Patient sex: M
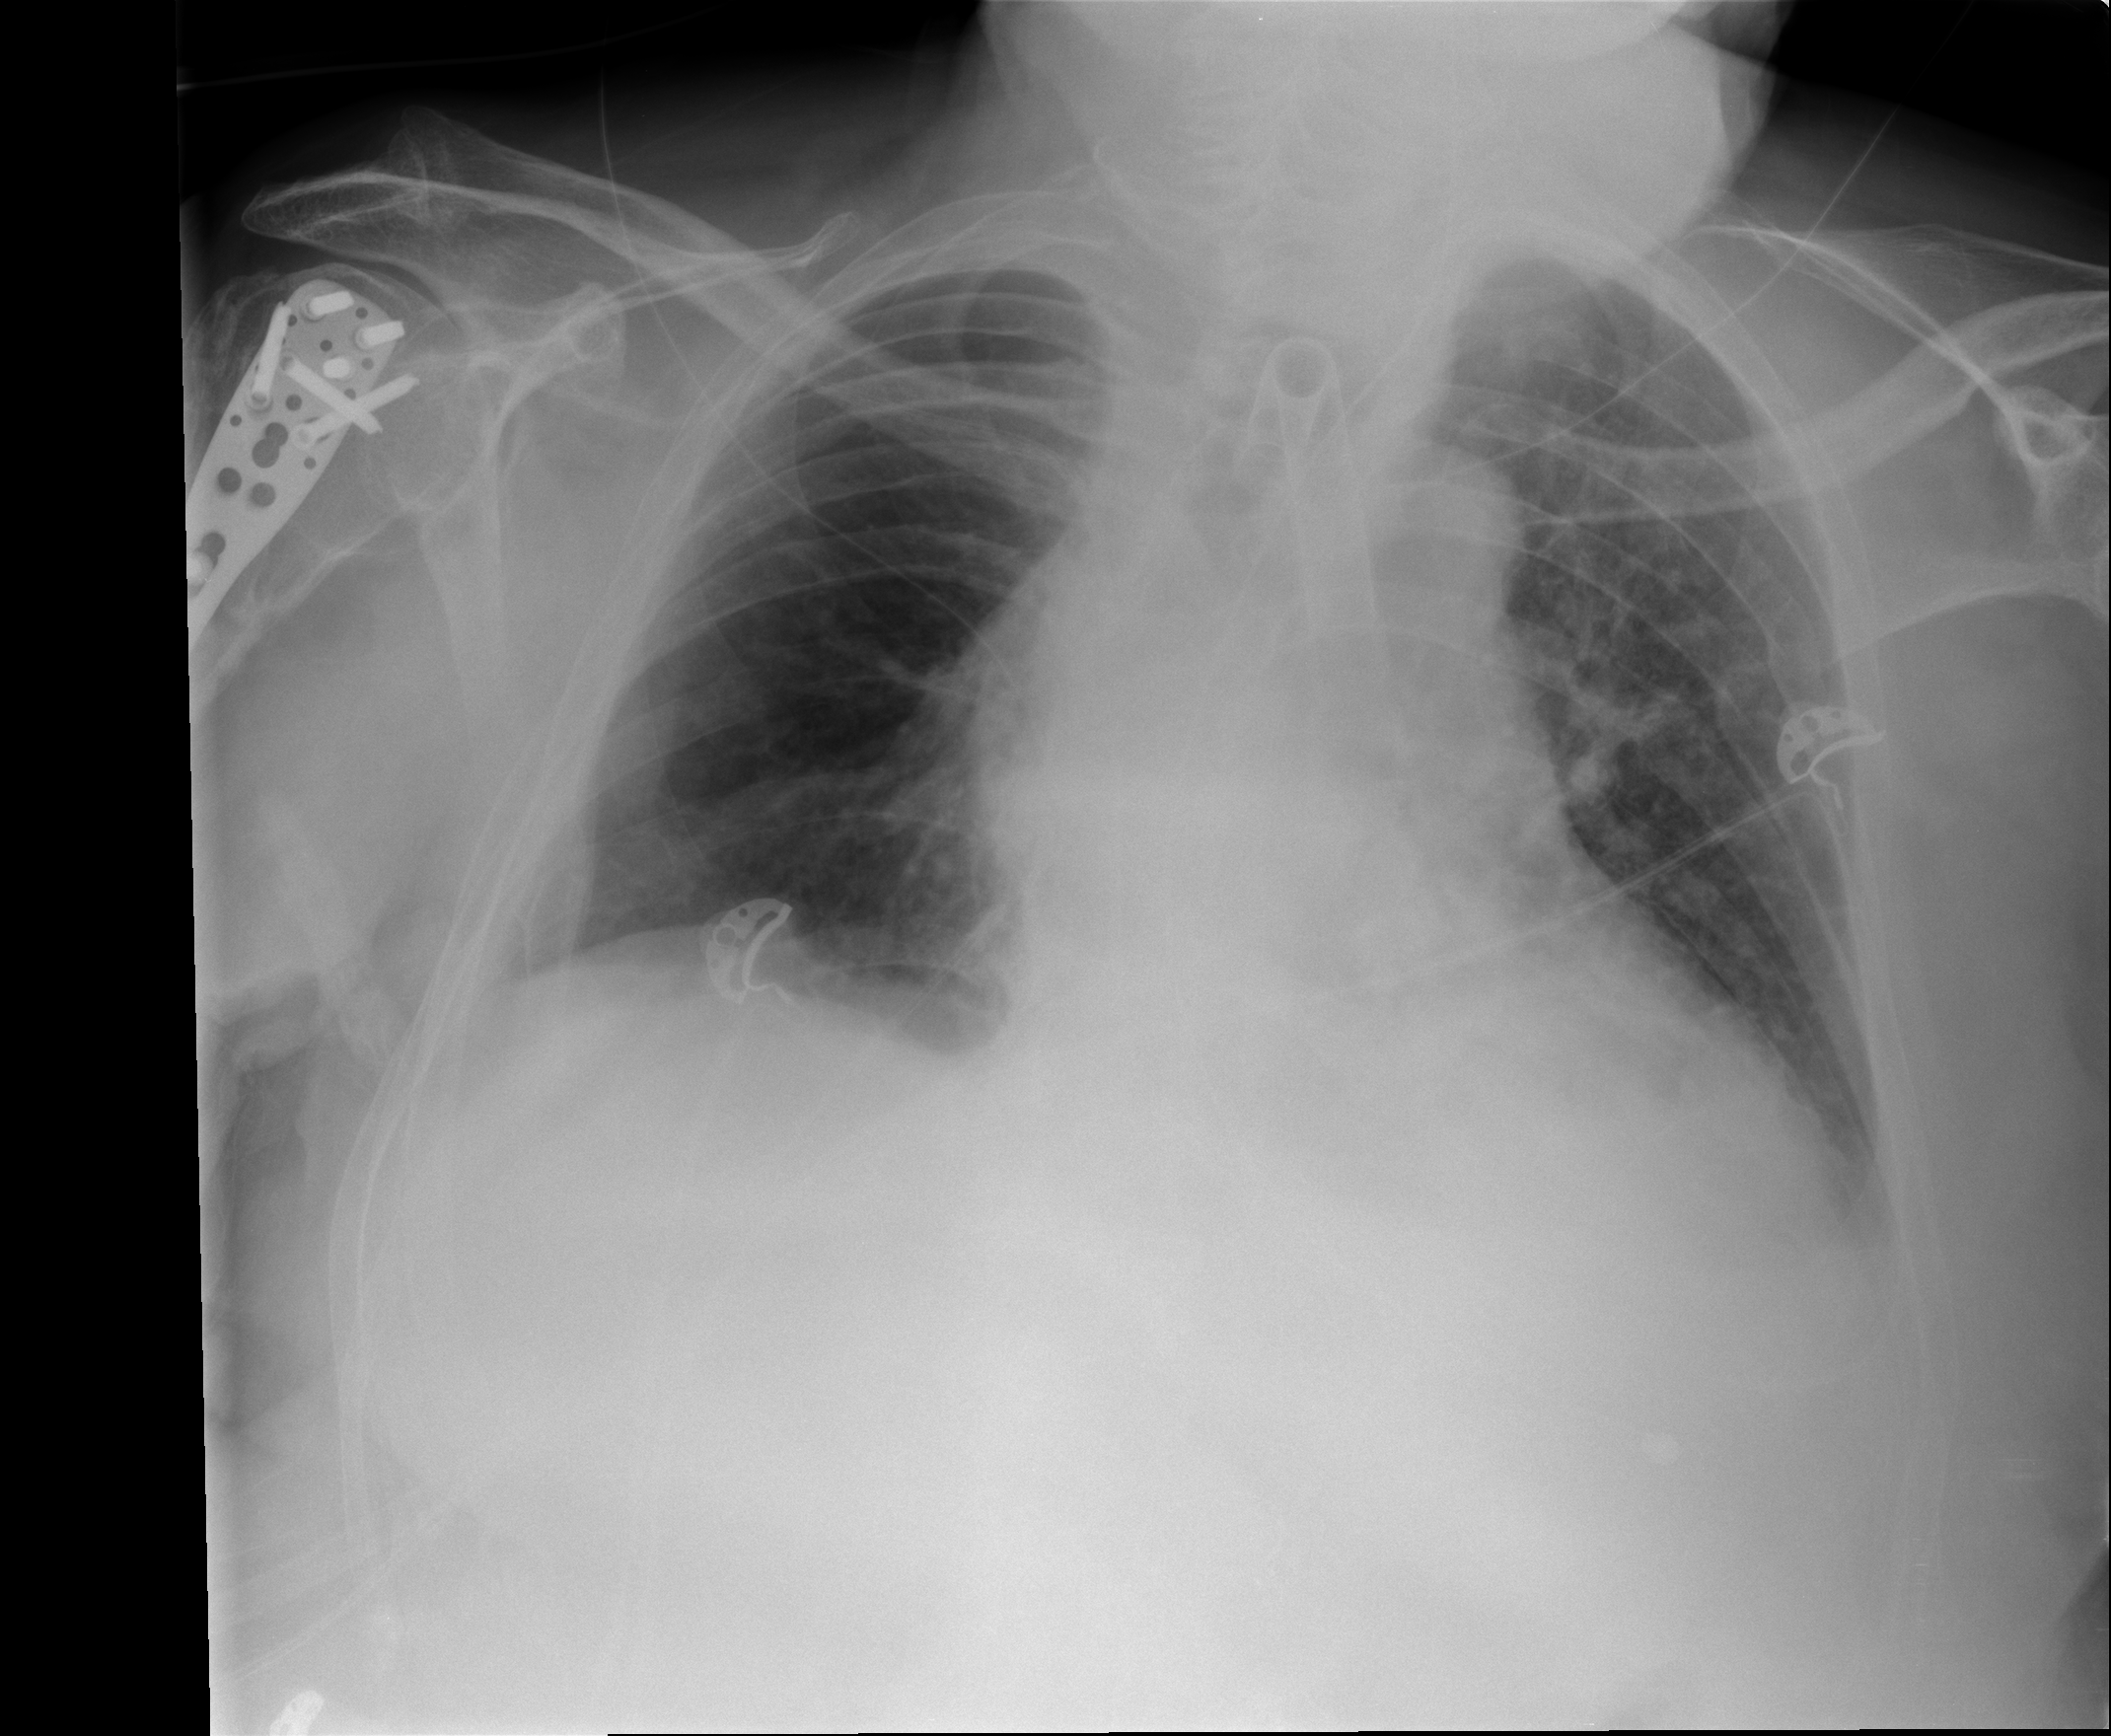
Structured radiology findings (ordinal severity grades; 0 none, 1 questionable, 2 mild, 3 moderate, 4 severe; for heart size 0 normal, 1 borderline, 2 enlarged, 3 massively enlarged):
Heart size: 2
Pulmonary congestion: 0
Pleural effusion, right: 0
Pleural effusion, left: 2
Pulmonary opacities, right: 0
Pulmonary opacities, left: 0
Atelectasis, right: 2
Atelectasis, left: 2